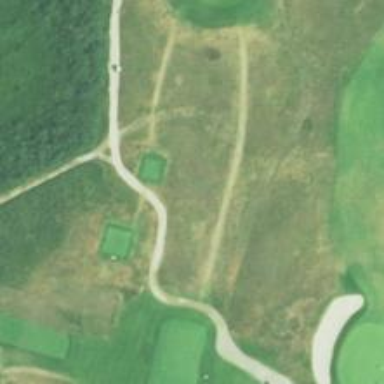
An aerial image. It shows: Path for both roads and golfers.